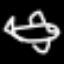
Label: airplane